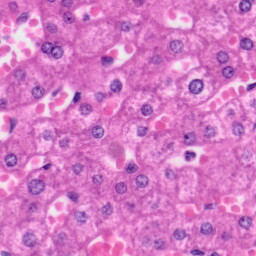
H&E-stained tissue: Liver